Field crop: maize
Growth stage: 1
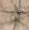
Species: salsola